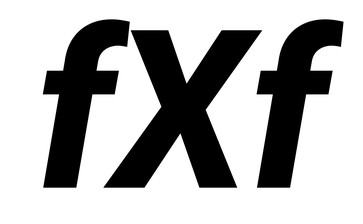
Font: Roboto-Italic_ExtraBold_Italic